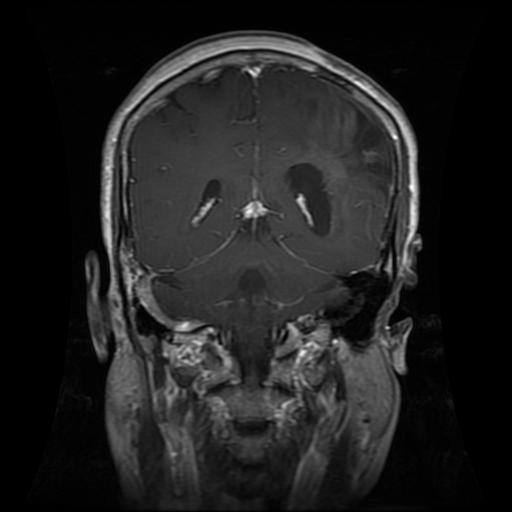
Label: glioma